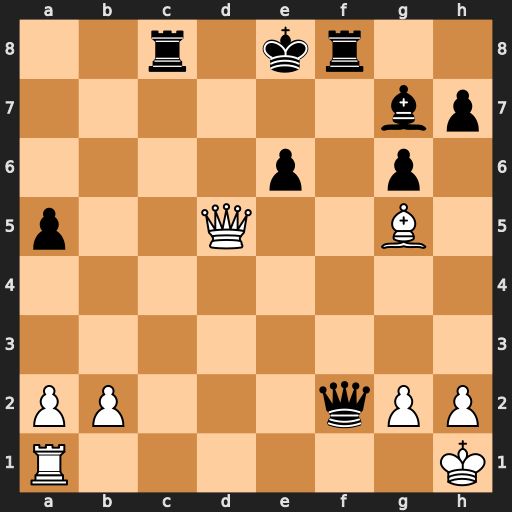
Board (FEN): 2r1kr2/6bp/4p1p1/p2Q2B1/8/8/PP3qPP/R6K
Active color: w
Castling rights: -
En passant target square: -
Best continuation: Qxe6#